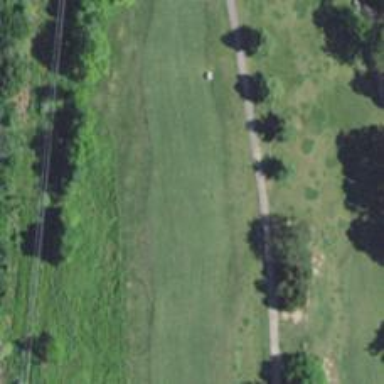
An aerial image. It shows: Golf hole.